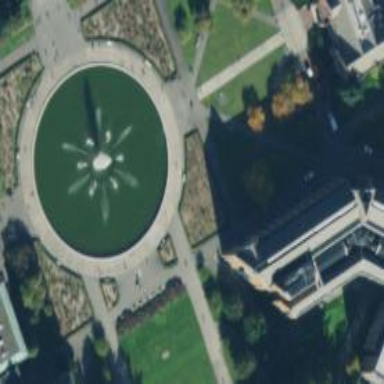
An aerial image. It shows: Fountain in natural water setting.